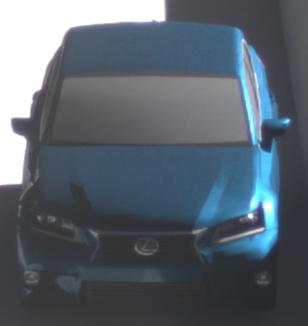
Make: Lexus
Model: GS 250
Detailed model: GS (L10)
Model produced from: 2012/06
Model produced until: 2013/12
Doors: 4
Color: blue
Road condition: dry road
Daytime: morning or afternoon
Contrast: high contrast